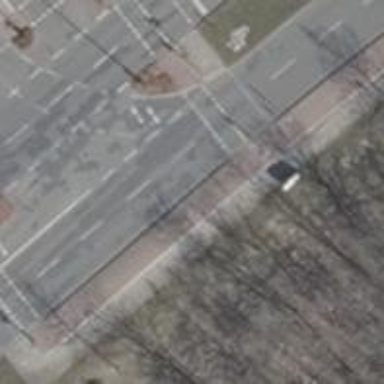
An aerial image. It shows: Primary link road with asphalt surface.